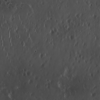
Label: not_dusty